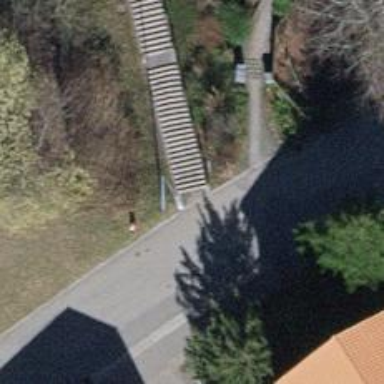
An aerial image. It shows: Steps made of asphalt.